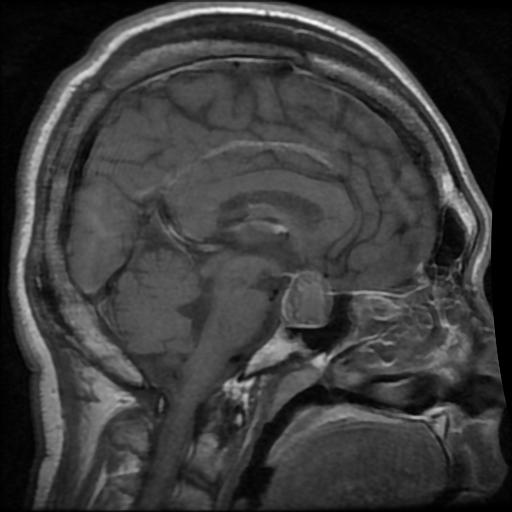
Label: pituitary